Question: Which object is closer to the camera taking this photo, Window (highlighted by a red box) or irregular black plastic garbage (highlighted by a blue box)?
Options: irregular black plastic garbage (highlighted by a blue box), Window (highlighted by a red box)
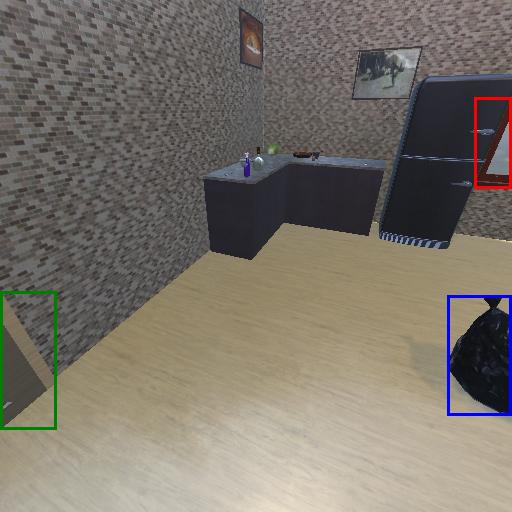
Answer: irregular black plastic garbage (highlighted by a blue box)